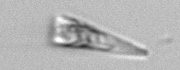
Label: Licmophora